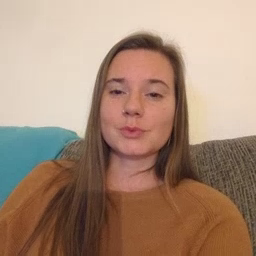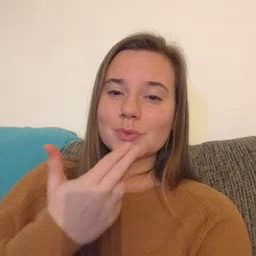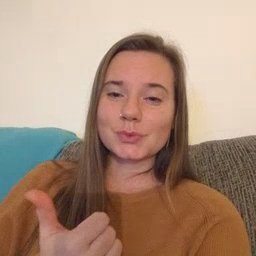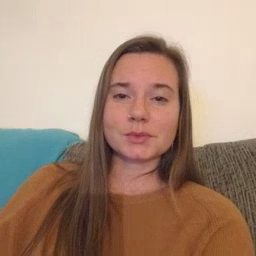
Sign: cute